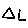
Label: triangle